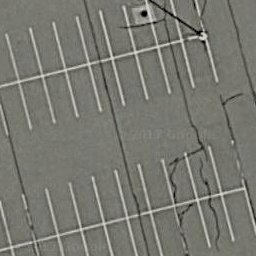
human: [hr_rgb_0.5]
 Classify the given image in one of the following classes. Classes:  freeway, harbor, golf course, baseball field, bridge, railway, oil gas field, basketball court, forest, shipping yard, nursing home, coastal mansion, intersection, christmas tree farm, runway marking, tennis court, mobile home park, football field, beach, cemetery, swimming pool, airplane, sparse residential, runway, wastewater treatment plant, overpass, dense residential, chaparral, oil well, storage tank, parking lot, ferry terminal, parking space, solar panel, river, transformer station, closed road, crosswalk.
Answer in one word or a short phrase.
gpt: parking space